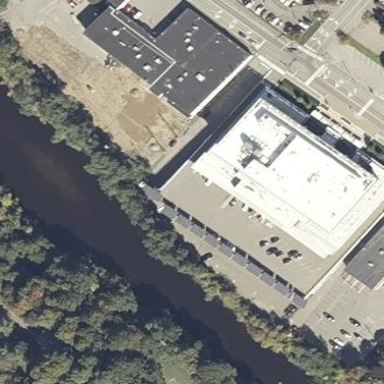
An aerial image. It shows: Government office building.